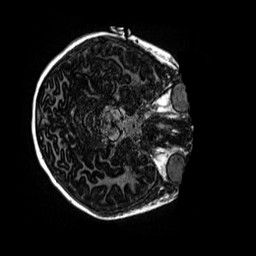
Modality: MP2RAGE
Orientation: axial
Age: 9
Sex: female
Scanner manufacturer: siemens
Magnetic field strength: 3 T
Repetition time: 4 s
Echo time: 0.00299 s